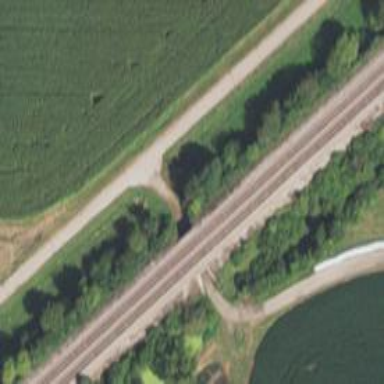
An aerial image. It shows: Railway track.